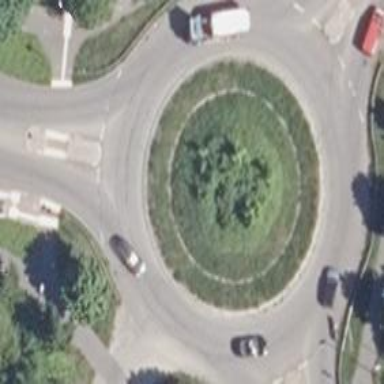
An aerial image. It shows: Secondary road made of asphalt leading to roundabout.